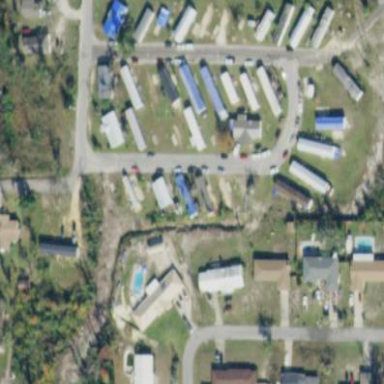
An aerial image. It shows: Residential area known as trailer park.